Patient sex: M
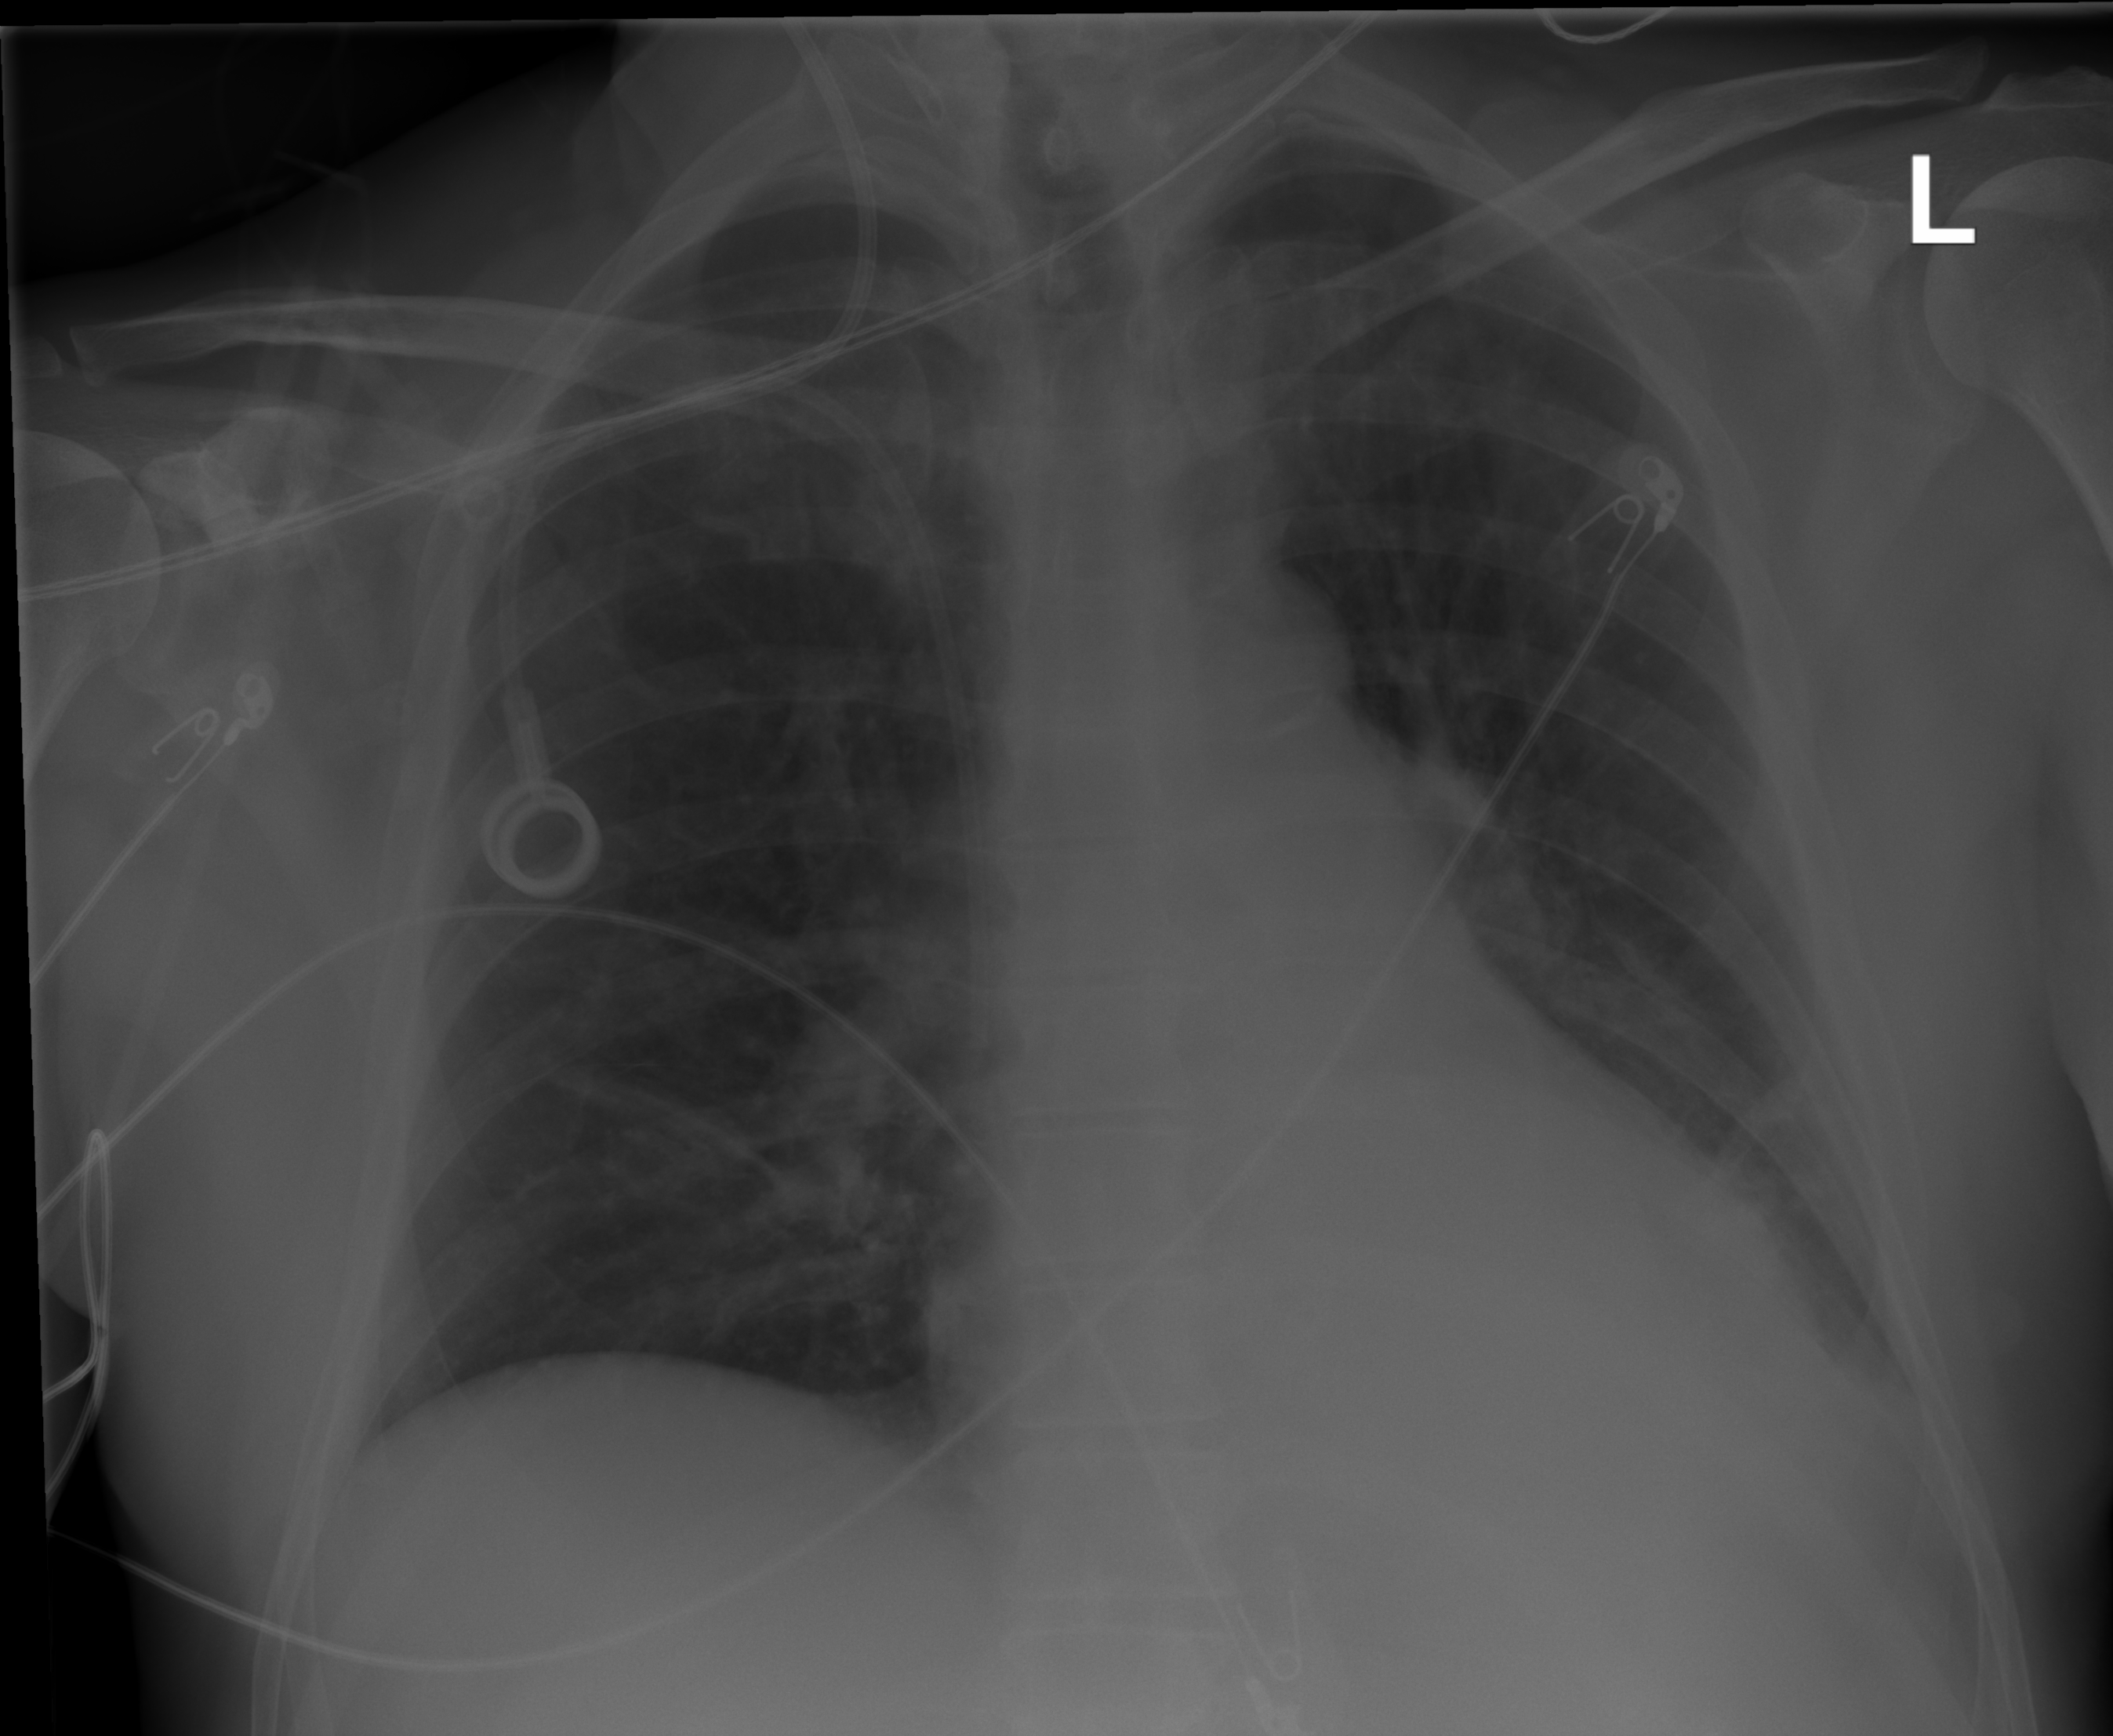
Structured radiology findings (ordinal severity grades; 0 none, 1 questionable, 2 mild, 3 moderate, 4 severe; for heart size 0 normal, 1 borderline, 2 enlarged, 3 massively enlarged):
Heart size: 0
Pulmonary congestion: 0
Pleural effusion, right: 0
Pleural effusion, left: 2
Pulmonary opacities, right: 0
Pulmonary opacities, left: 0
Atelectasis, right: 0
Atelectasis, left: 2